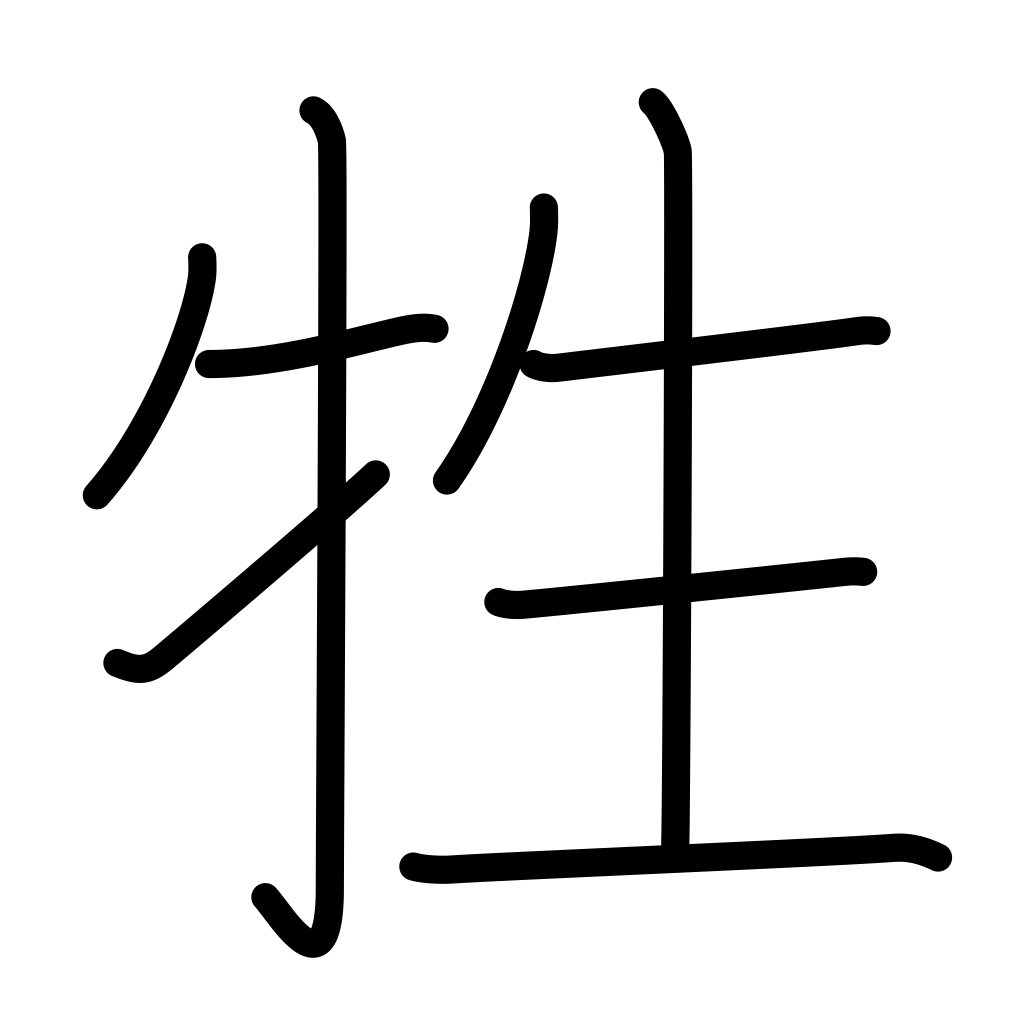
Meaning: animal sacrifice, offering